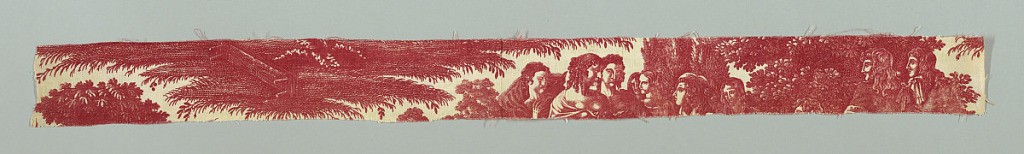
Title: Mlle de la Valliere
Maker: Favre Petitpierre, France, 1802–1818
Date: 1815
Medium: cotton Technique: printed by engraved plate on plain weave
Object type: Fragment
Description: Fragment printed in red.